【题型】填空题　【知识点】平面几何　【难度】medium
如图，圆$A$和圆$B$相交于点$M$、$N$，连接$AM$、$MN$、$NB$，$\angle AMB=90^\circ$．若$MB=7.5$、$NM=12$，则圆$A$的劣弧$MN$的长为\underline{\quad\quad\quad\quad}．（$\tan 37^\circ \approx 0.75$、$\sin 37^\circ \approx 0.6$、$\cos 37^\circ \approx 0.8$，保留$\pi$）

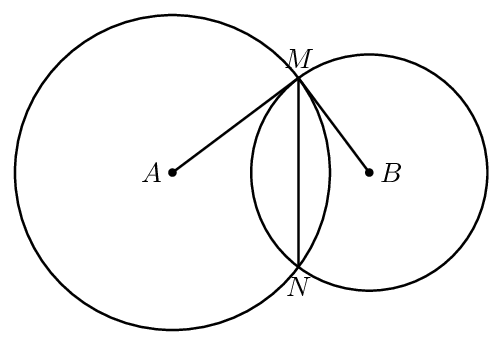
【解答】
【答案】$\boldsymbol{\dfrac{37\pi}{9}}$

【详解】解：连接 $AB$，$AN$，$BN$，且 $AB$ 与 $MN$ 交于点 $C$，

\begin{tikzpicture}[scale=0.8]
\draw (0,0) circle (2.5); % 圆A
\draw (4.5,0) circle (3); % 圆B
\coordinate[label=above left:$M$] (M) at (1.5,2);
\coordinate[label=below left:$N$] (N) at (1.5,-2);
\coordinate[label=left:$A$] (A) at (0,0);
\coordinate[label=right:$B$] (B) at (4.5,0);
\coordinate[label=below:$C$] (C) at (1.5,0);
\draw (A) -- (M) -- (B) -- (N) -- (A);
\draw (A) -- (B);
\draw (M) -- (N);
\end{tikzpicture}

$\because AM = AN$，$BM = BN$，

$\therefore AB$ 垂直平分 $MN$，

在 $\text{Rt}\triangle MCB$ 中，$MB = 7.5$，$MC = \dfrac{1}{2}MN = 6$，

$\therefore \cos \angle BMC = \dfrac{MC}{MB} = \dfrac{6}{7.5} = 0.8$，

$\therefore \angle BMC = 37^\circ$，

$\therefore \angle ABM = 53^\circ$，

$\because \angle AMB = 90^\circ$，

$\therefore \angle MAB = 37^\circ$，

$\therefore \angle MAN = 2\angle MAB = 2 \times 37^\circ = 74^\circ$，

$\because \sin \angle MAB = \dfrac{MC}{AM} = \dfrac{6}{AM} = 0.6$，

$\therefore AM = 10$，

$\therefore$ 在圆 $A$ 中劣弧 $MN$ 的长为：$\dfrac{74\pi \times 10}{180} = \dfrac{37\pi}{9}$．

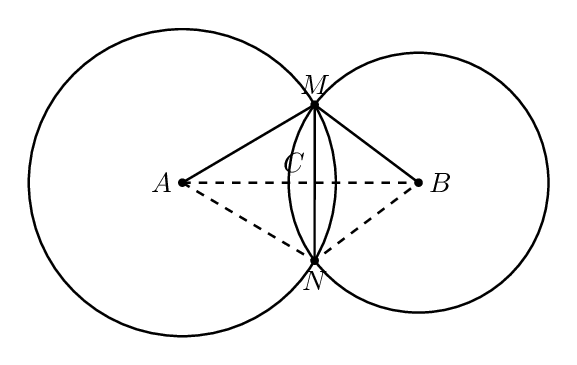